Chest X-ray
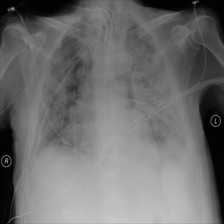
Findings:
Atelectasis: negative
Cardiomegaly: negative
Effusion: negative
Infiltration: negative
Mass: negative
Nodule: negative
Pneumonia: negative
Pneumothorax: positive
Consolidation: negative
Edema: negative
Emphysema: negative
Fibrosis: negative
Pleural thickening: negative
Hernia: negative